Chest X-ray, AP view. Patient: 60 years old, sex M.
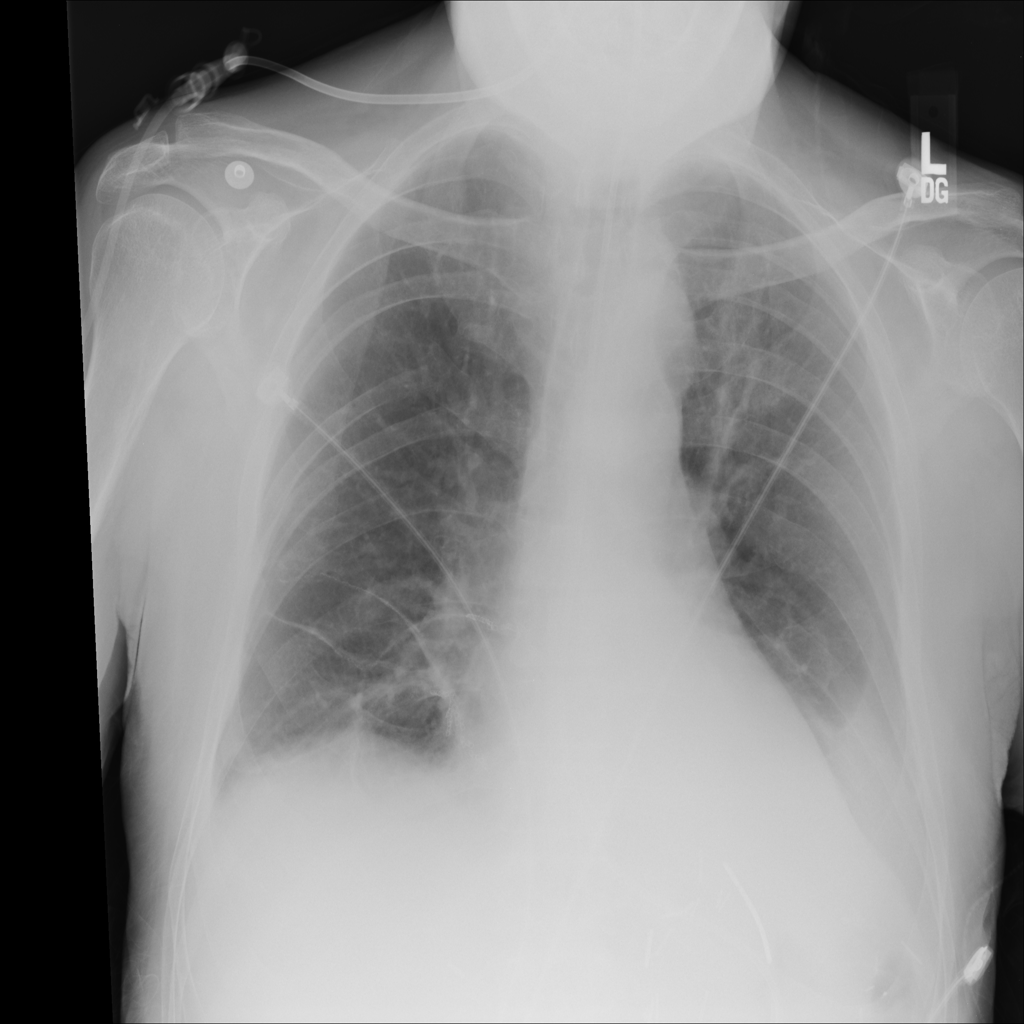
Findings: Consolidation, Infiltration